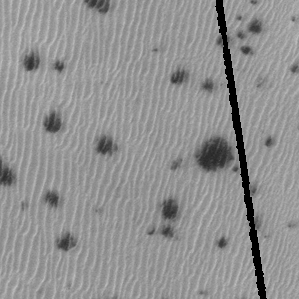
Label: frost